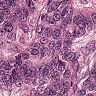
Metastatic tissue present: yes